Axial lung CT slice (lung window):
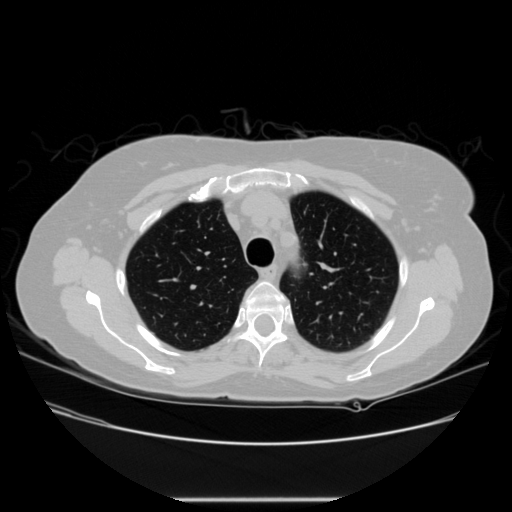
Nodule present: no